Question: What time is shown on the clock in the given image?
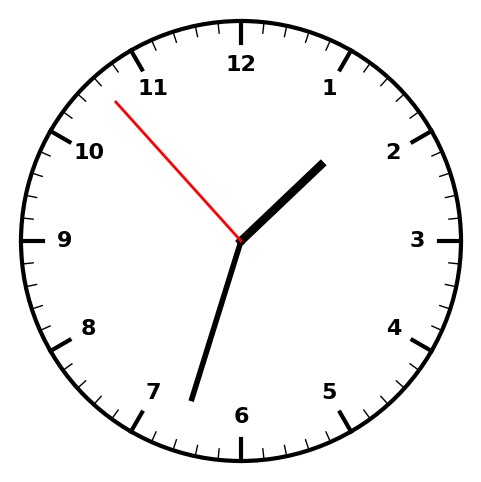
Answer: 01:32:53